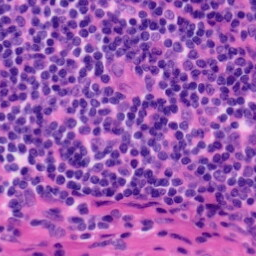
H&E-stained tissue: Tonsil